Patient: sex M, age 37
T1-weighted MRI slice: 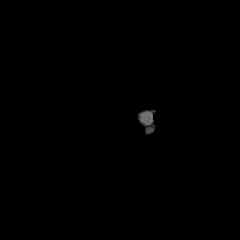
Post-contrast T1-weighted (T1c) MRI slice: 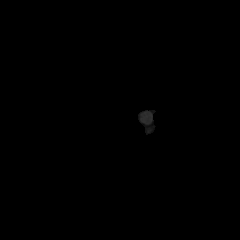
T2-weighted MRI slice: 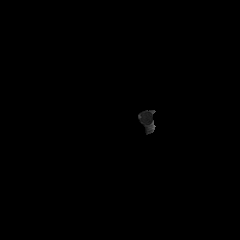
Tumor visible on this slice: no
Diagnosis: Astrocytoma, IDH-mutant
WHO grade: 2